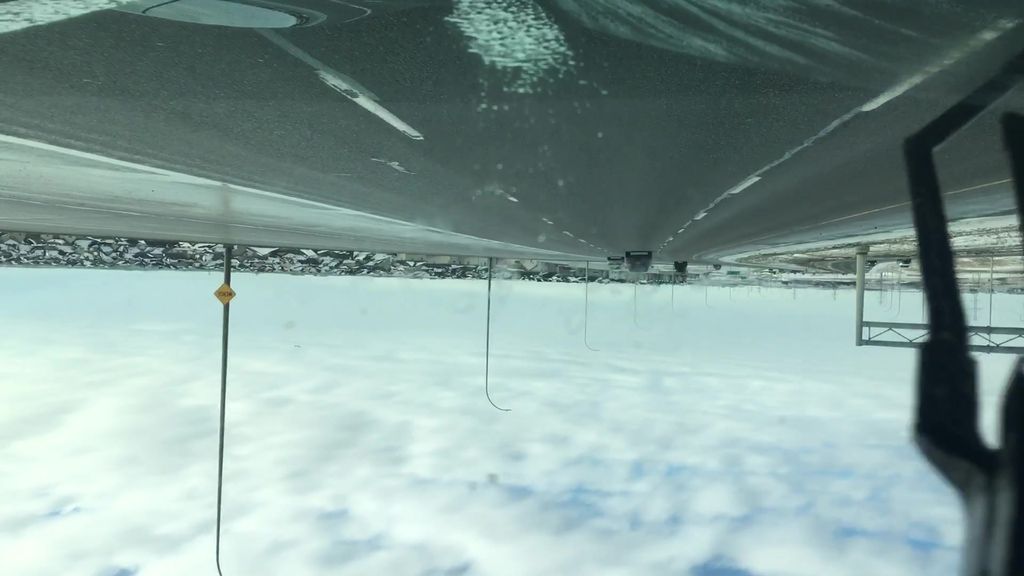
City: calgary